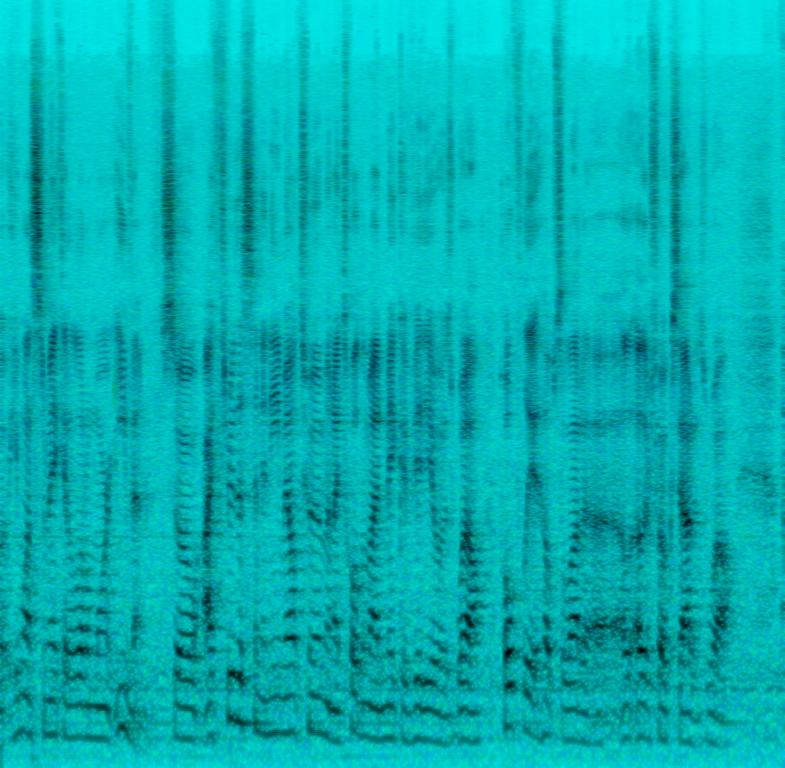
This audio features a drum practice pad being played. A shuffle beat is played on the practice pad. There are no other instruments in this song. A male voice narrates instructions. This song can be played in an instructional video on the shuffle beat.